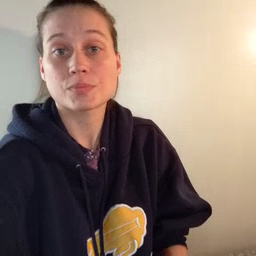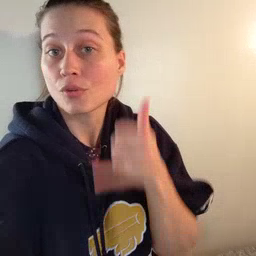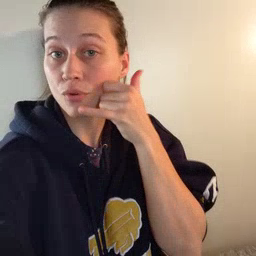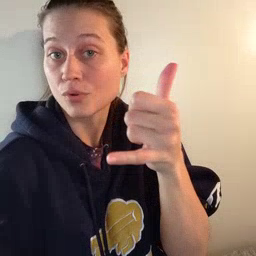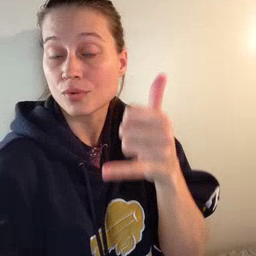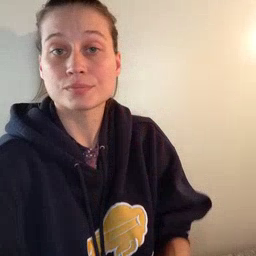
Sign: callonphone